Question: How do i load records to a Grails combo-box (look screenshot below).

'''
def bookList = Book.getAll();
'''
Now how do i display the above book list in a Combo box?
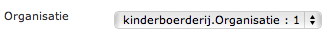
Answer: This is trivial to do once you have the 'bookList' in your model for your GSP.
Assuming a controller action something like this:
'''
class MyController {
def index() {
def bookList = Book.getAll()
render(view: 'index', model: [bookList: bookList])
}
}
'''
And a domain like this:
'''
class Book {
String title
}
'''
You can render it using the <URL> tag in your GSP like this:
'''
<g:select from="${bookList}" optionKey="id" optionValue="title" />
'''